Question: I have lots of images loading through ajax.I am using masonry and lazy load plugin to show images.Loading all images through one ajax call causing issues and page got stuck till all the images get arranged, So I am loading 20 images in first ajax call and than immediate after this one-by-one ajax request get 10 images in each call and append through masonry append.
'''
function getMorePhotos () {
$.ajax({
type : "POST",
url : site_url+'controller/ajax_get_photos',
data : ,
complete: function(response)
{
if (response.responseText != '0' )
{
getMorePhotos();
}
},
success : function(response)
{
if (response == '0' || response == '') {
} else {
var temp = $(response).get();
temp.forEach(function( element, index ) {
$item = $(element);
$('#allPhoto1').find('ul.ins-view').append($item).masonry( 'appended', $item );
$item.find("img.lazy").lazyload({
effect : "fadeIn",
threshold : 100
});
});
}
}
});
}
'''
This is the method calls after first request complete.
Now the problem is: first image continuous blink till last ajax request complete.
I feel that this is not a good solution.Can anyone suggest?

I have '<ul> <li>' structure having four column.(See image)
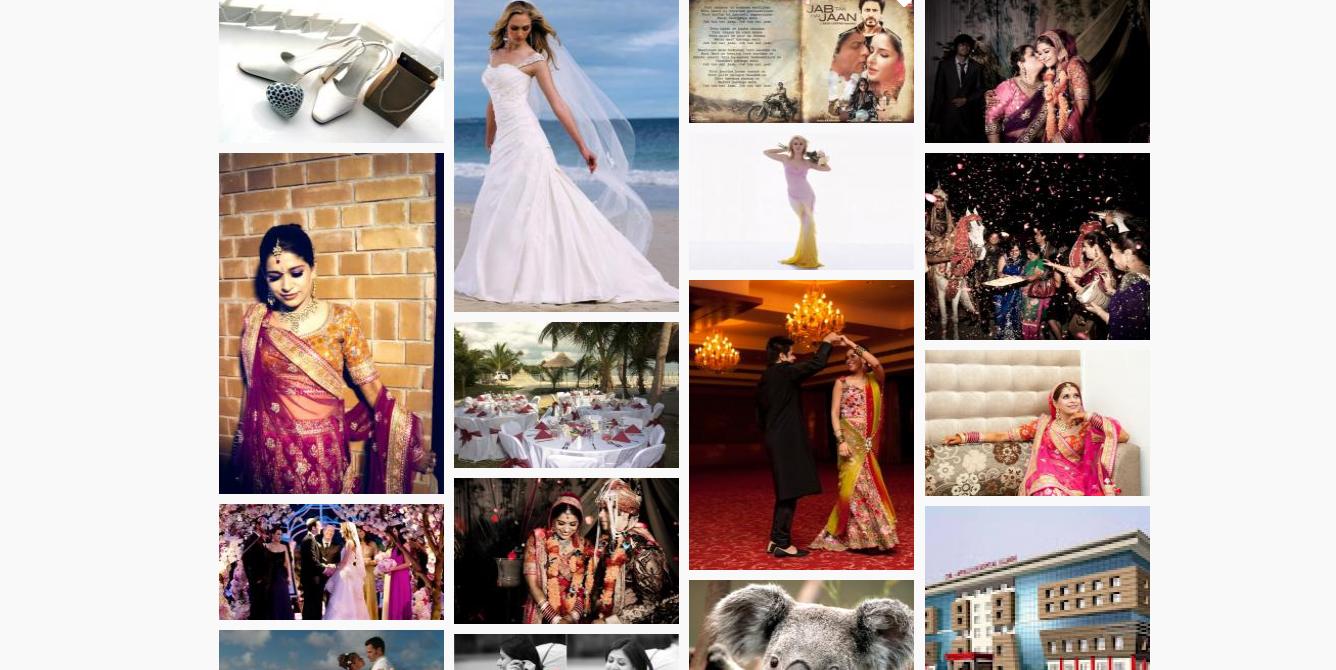
Answer: Resolved the issues.I was missing 'true' here
'''
$('#allPhoto1').find('ul.ins-view').append($item).masonry( 'appended', $item, true);
'''
Setting true animates appended image from bottom.
One more thing I have done is calculate image height and set it in image css before appending, it will avoid overlapping.I will post the live demo soon.
Thanks for valuable time :)